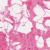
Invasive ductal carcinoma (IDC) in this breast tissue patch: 0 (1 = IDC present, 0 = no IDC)